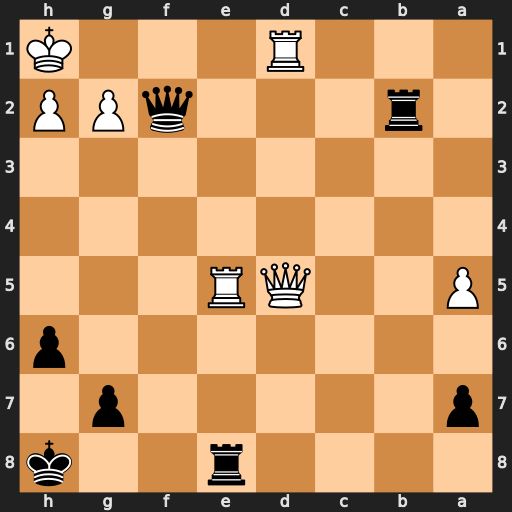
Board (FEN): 4r2k/p5p1/7p/P2QR3/8/8/1r3qPP/3R3K
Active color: b
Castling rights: -
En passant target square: -
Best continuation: Rxe5 Qd8+ Kh7